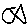
Label: fish